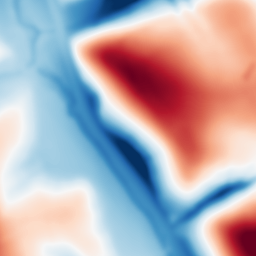
Category: multiscale
Decomposition family: dog
Decomposition parameters: sigma_low: 3
sigma_high: 50
Upsampling method: cubic_catmull_rom
Upsampling parameters: scale: 8
Upsampling scale: 8